Question: In the picture below, I am wanting to place the driftwood/bomb image over the image directly above it; hence, I want to remove/collapse the "space" between these two 'div's. The gap, however, is not caused by the markup itself, because as you can see the "bomb" is making the picture bigger on the height.

I would like to position the navigation bar on the "header" (so the brown top of the navigation is just below the header bottom), so the gap disappears. These images are meant to overlap.
I assume this can be done using CSS. But how? Whatever solution needs to work cross-browser.
HTML:
'''
<header></header>
<nav></nav>
'''
CSS:
'''
header {
width: 980px;
height: 327px;
background: url(../images/header.png);
}
nav {
width: 980px;
height: 180px;
background: url(../images/menu.png);
}
'''
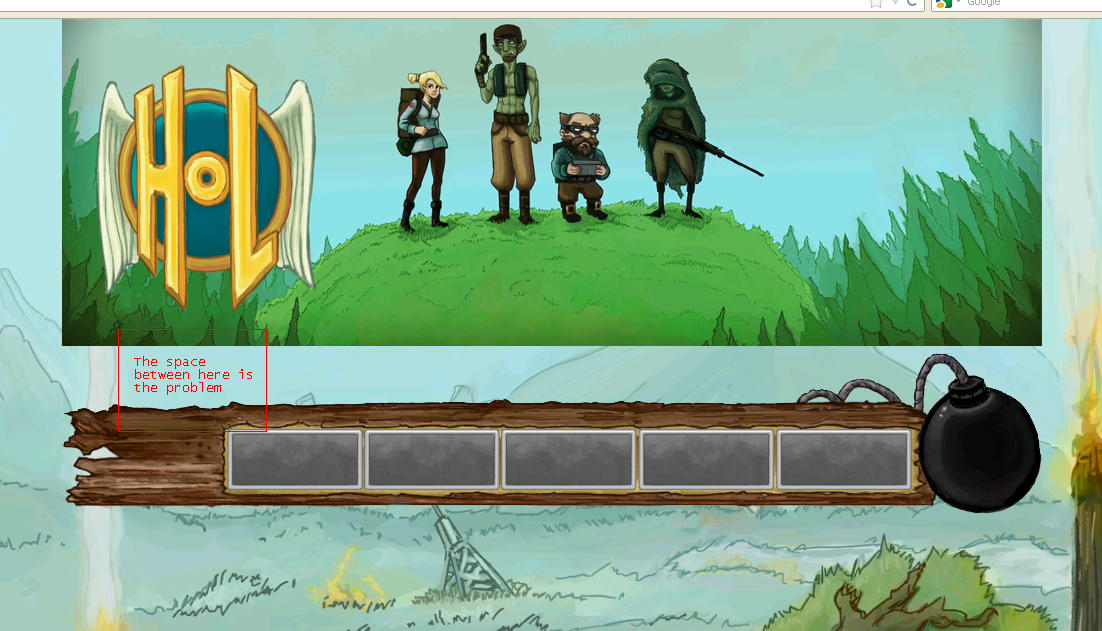
Answer: Maybe a negative margin?
'''
header {
width: 980px;
height: 327px;
background: url(../images/header.png);
}
nav {
width: 980px;
height: 180px;
background: url(../images/menu.png);
margin: -90px auto 0;
}
'''
<URL>